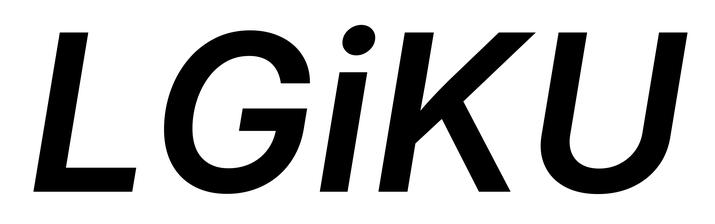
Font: Inter-Italic_SemiBold_Italic